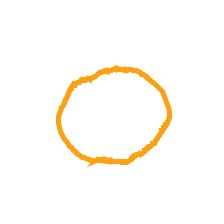
Shape: circle